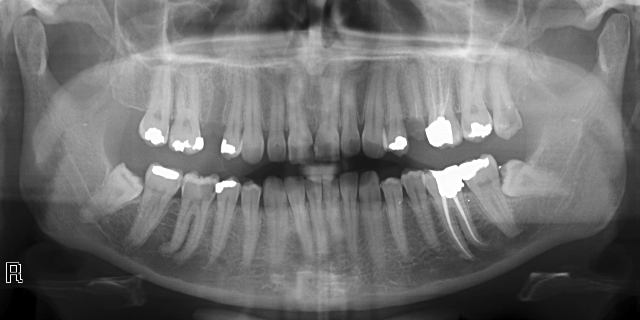
adult